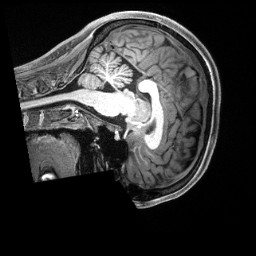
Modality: T1w
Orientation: sagittal
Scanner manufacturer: siemens
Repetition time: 2.5 s
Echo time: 0.00231 s